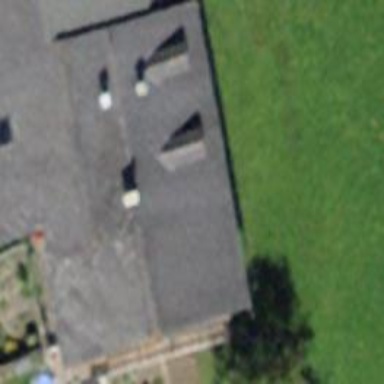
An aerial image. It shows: Building with tile roof.